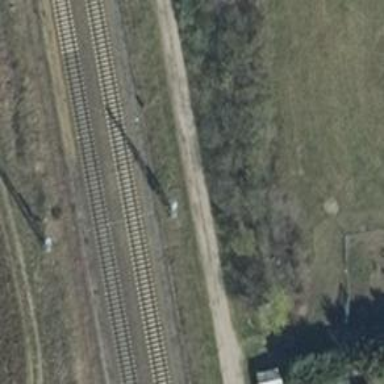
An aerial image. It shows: Milestone along the railway with catenary mast.